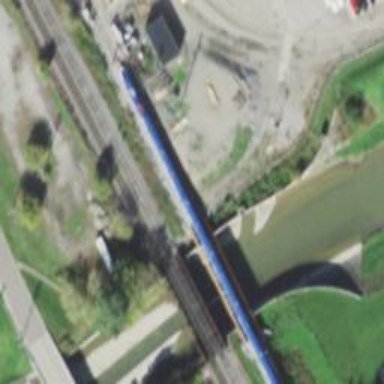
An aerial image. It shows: Railway spur bridge with electrified rails.